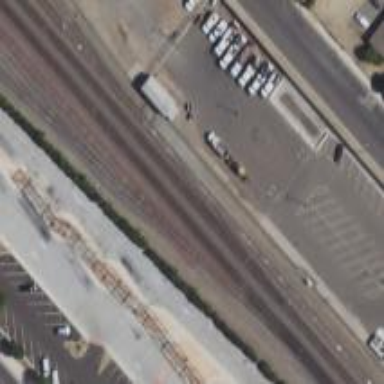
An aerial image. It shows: Railway siding with rails.